Question: I installed it by following the manual on paperclip github page and I get the given error. What am I doing wrong?
I have 4 input fields: title ('text_field'), description ('text_area'), price ('text_field') and image ('file_field'). Why am I even getting this error with the prefix 'title' in it? What has the 'title' field got to do with it, are there any conflicts maybe? I did create and run the migrations so this is realy kind of weird I think.
Any help appreciated. Thanks.
EDIT:
The migration is as follows:
'''
class AddImageColumnsToProducts < ActiveRecord::Migration
def change
add_attachment :products, :image
end
end
'''
It results like so:
'''
image_file_name varchar(255)
image_content_type varchar(255)
image_file_size int(11)
image_updated_at datetime
'''

'''
class Product < ActiveRecord::Base
has_attached_file :image, :styles => { :medium => "600x600>", :thumb => "258x258>" },
:default_url => "images/:style/:slug.png"
validates :title, :content, :image, :attachment_presence => true
validates_with AttachmentPresenceValidator, :attributes => :image
end
'''
'''
def create
@product = Product.new(product_params)
@product.image = params[:product][:image]
respond_to do |format|
if @product.save
format.html { redirect_to @product, notice: 'Product was successfully created.' }
format.json { render action: 'show', status: :created, location: @product }
else
format.html { render action: 'new' }
format.json { render json: @product.errors, status: :unprocessable_entity }
end
end
end
'''
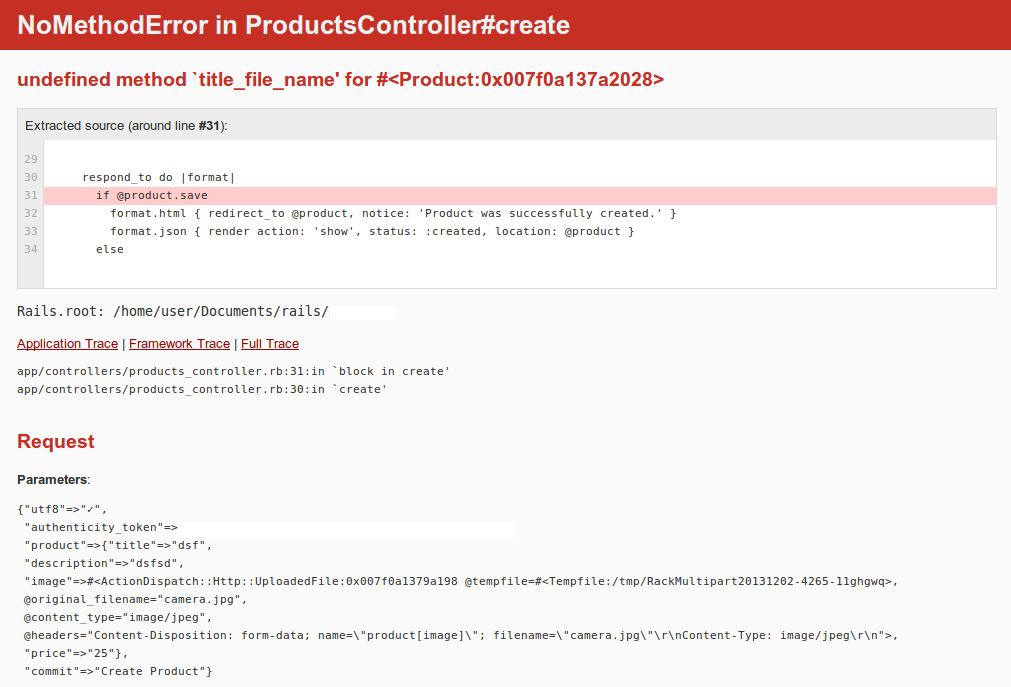
Answer: The issue is with your validation. The line which says
'''
validates :title, :content, :image, :attachment_presence => true
'''
assumes title, content & image as 3 image-based attributes. But, I understand that only 'image' is the image-based field. So, your code should rather be:
'''
validates :title, :content, :presence=>true
validates :image, :attachment_presence => true
'''
Also, I don't see the 'content' field in the request-log. I guess, you mean 'description'. Make sure you have the same attribute-names in the model-validations, database-schema & view files.